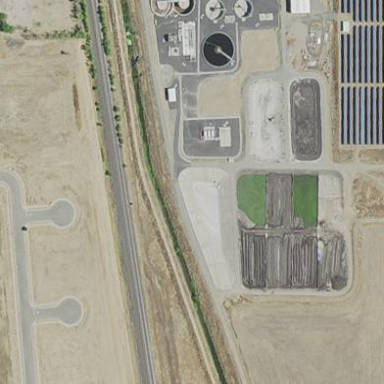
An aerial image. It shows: Wastewater plant surrounded by fence.